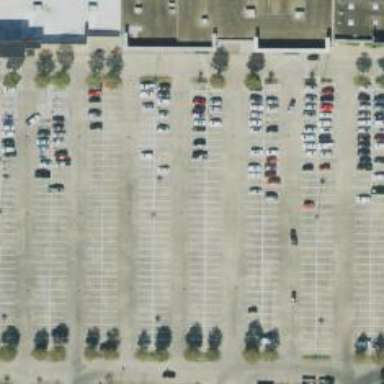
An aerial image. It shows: Parking space is available.